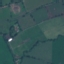
Label: Pasture